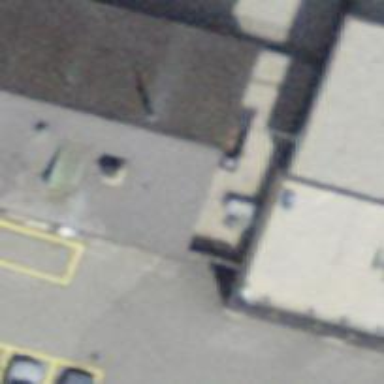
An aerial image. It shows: Car repair shop.